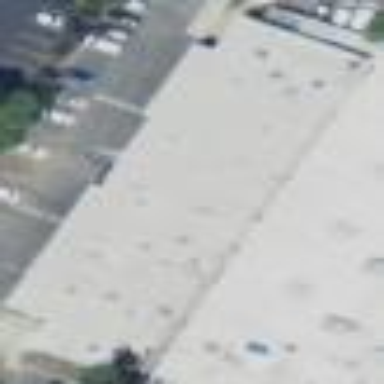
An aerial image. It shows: Industrial building.